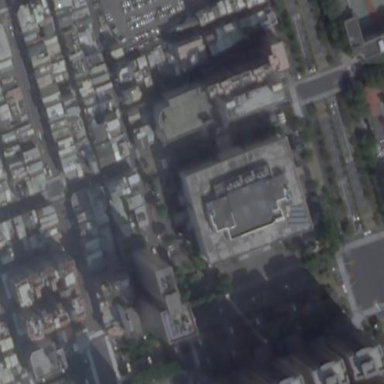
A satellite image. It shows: Town hall building belonging to the government.